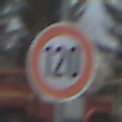
Verkehrszeichen: Geschwindigkeit120
Umgebung: Outdoor, Suburban
Tageszeit: Midday
Wetter: PartlyCloudy
Licht: Natural
Jahreszeit: NotSpecified
Kontrast: HighContrast